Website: macys
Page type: receipt
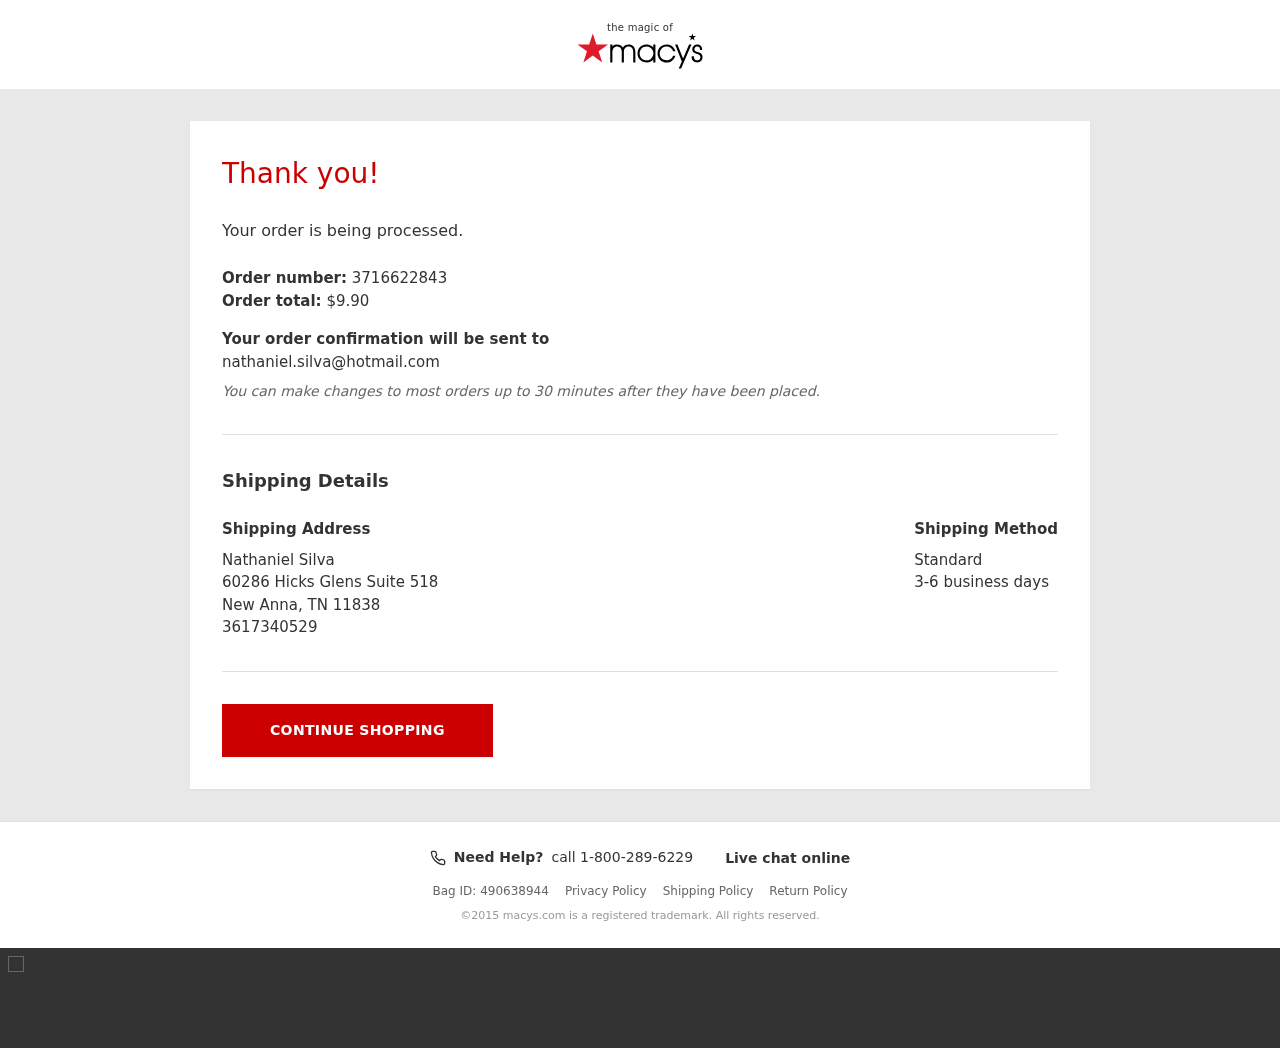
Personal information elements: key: PII_CITY_STATE_ZIP
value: New Anna, TN 11838
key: PII_EMAIL
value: nathaniel.silva@hotmail.com
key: PII_FULLNAME
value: Nathaniel Silva
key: PII_PHONE
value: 3617340529
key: PII_STREET
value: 60286 Hicks Glens Suite 518
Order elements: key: ORDER_ID
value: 3716622843
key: ORDER_TOTAL
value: $9.90